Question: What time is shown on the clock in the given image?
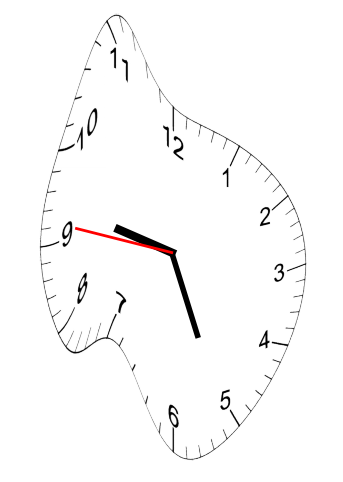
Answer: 09:25:46